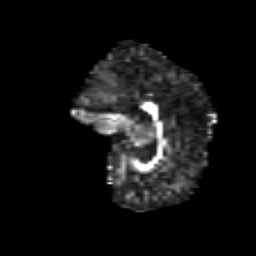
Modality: FA
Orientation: sagittal
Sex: male
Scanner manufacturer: siemens
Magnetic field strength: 3 T
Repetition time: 5 s
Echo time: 0.071 s